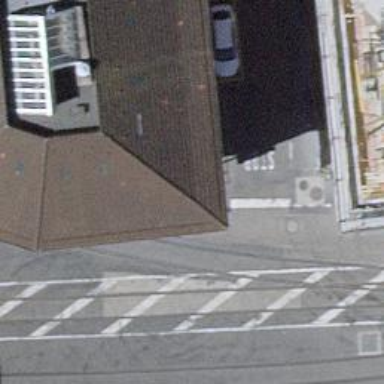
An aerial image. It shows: Uncontrolled level crossing for the railway.